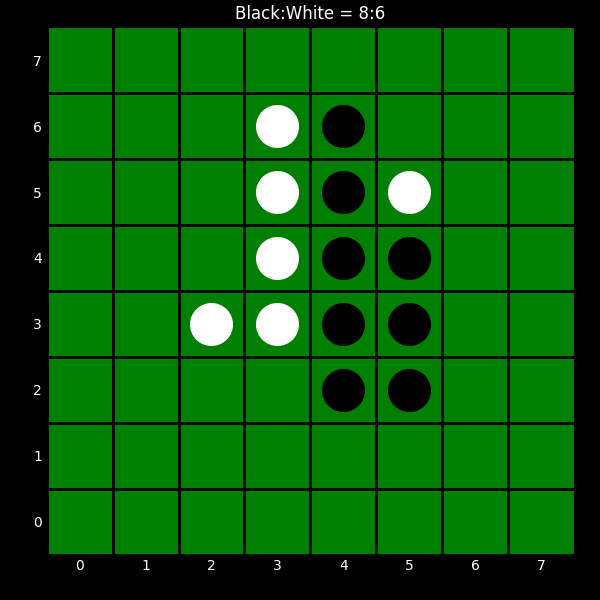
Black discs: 8
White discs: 6